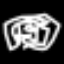
Label: squiggle